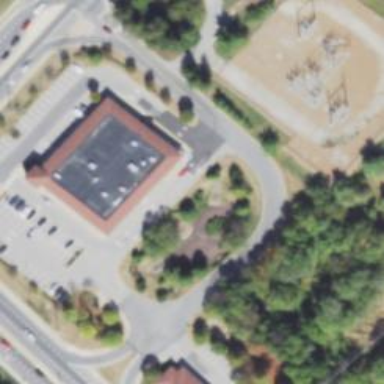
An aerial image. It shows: Pharmacy building providing healthcare services.